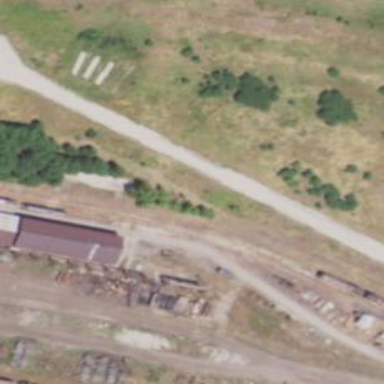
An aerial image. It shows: Railway spur service.